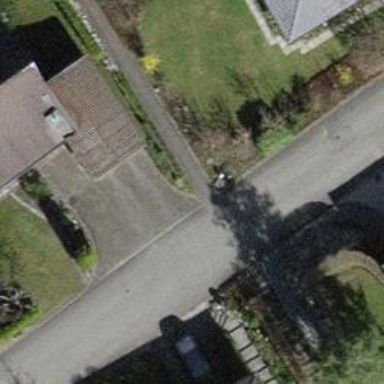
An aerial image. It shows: Paved road with steps.